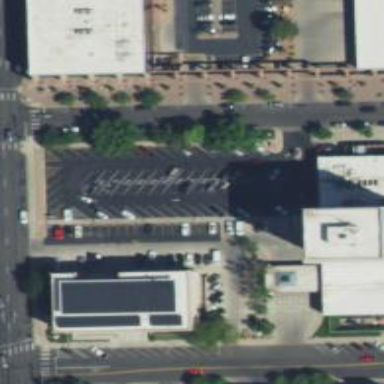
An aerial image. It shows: Parking space.